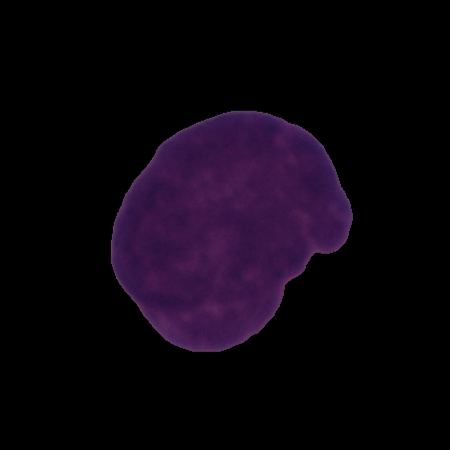
Label: cancer